Aerial crown-view tile of a tropical tree (Barro Colorado Island, Panama), acquired 20241112:
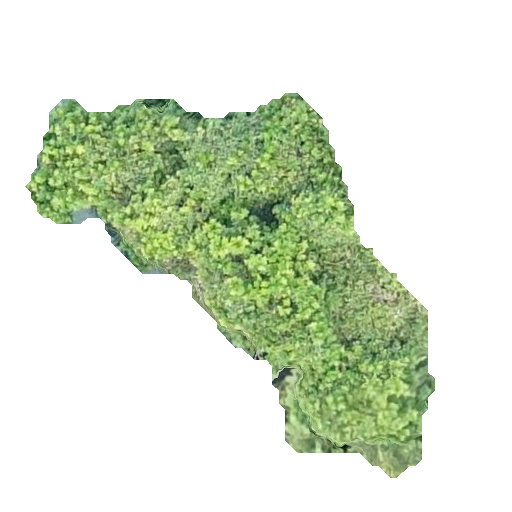
Species: Anacardium excelsum
GBIF accepted scientific name: Anacardium excelsum
Crown area: 122.298 m²